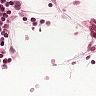
Metastatic tissue present: no